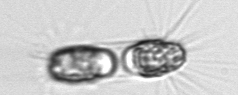
Label: Corethron_hystrix